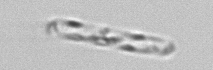
Label: Cerataulina_pelagica